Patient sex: F
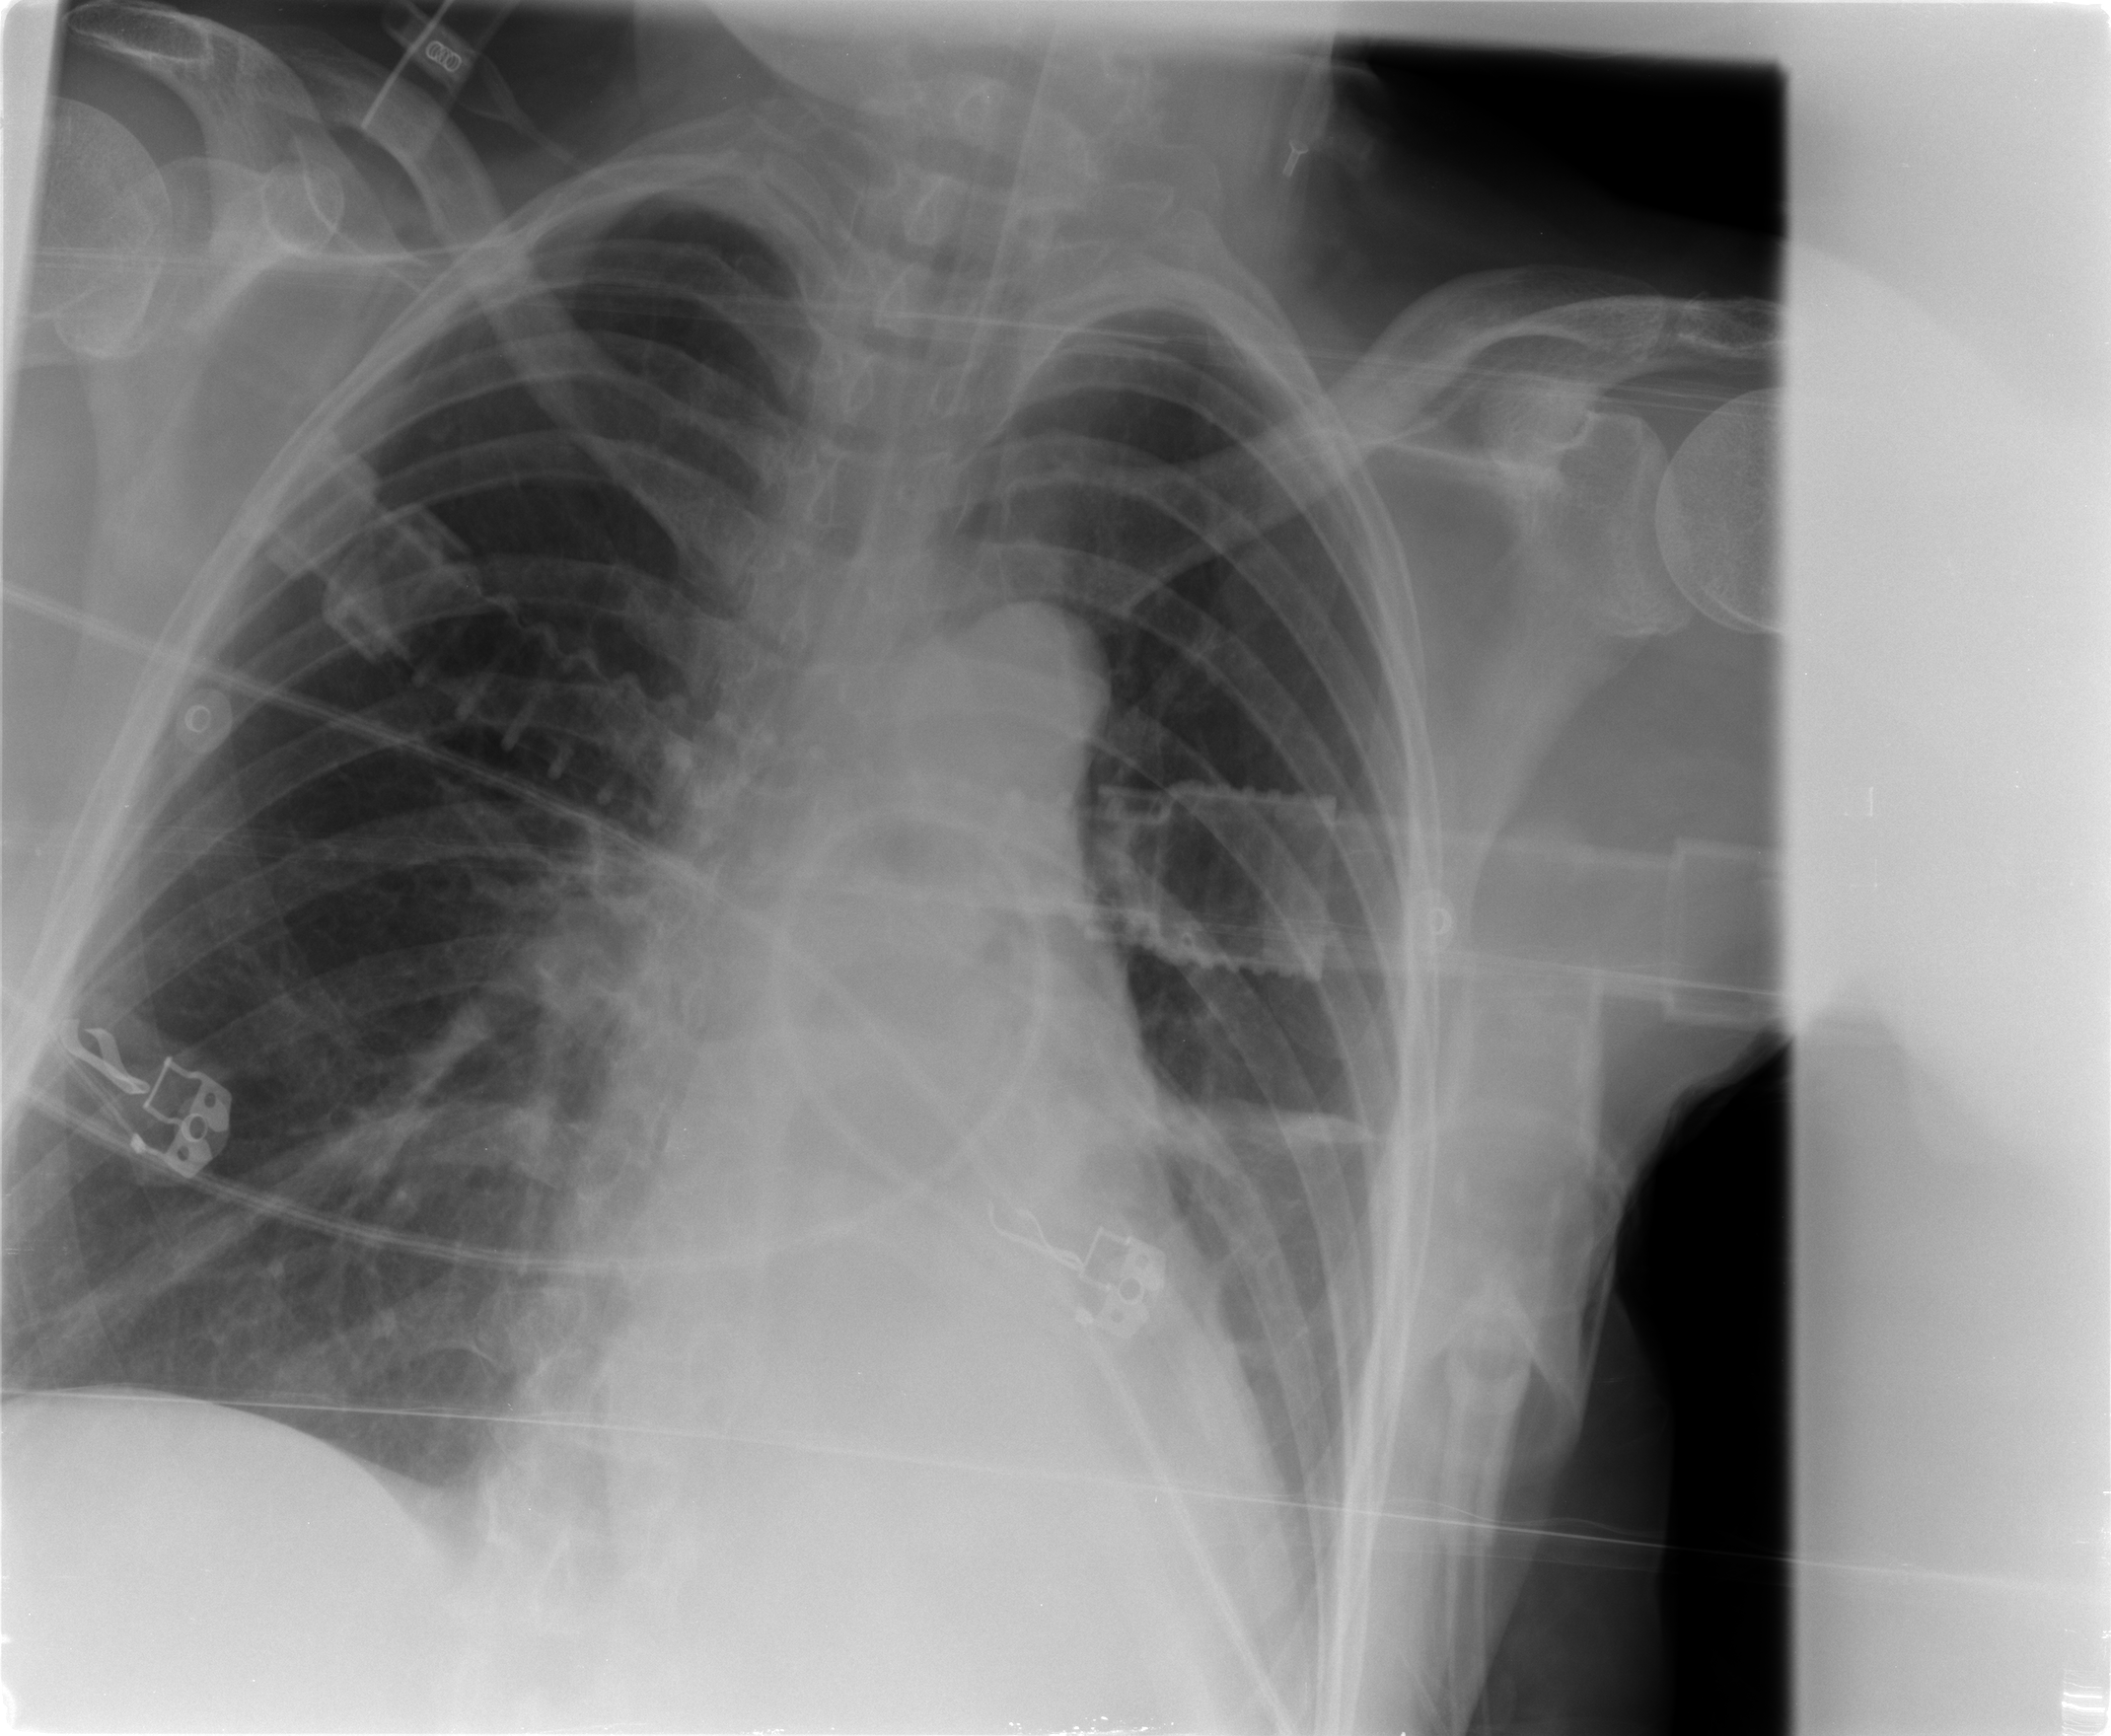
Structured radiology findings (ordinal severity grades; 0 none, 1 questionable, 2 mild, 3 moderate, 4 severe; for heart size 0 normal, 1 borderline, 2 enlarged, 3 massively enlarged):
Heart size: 0
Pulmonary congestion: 0
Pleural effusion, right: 0
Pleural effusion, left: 1
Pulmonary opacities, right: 0
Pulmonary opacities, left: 0
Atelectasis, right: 1
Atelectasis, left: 2